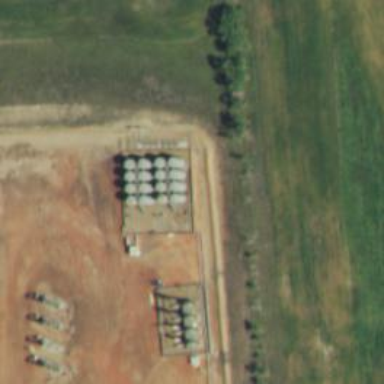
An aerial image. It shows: Storage tank with man-made structure.